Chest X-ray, PA view. Patient: 31 years old, sex F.
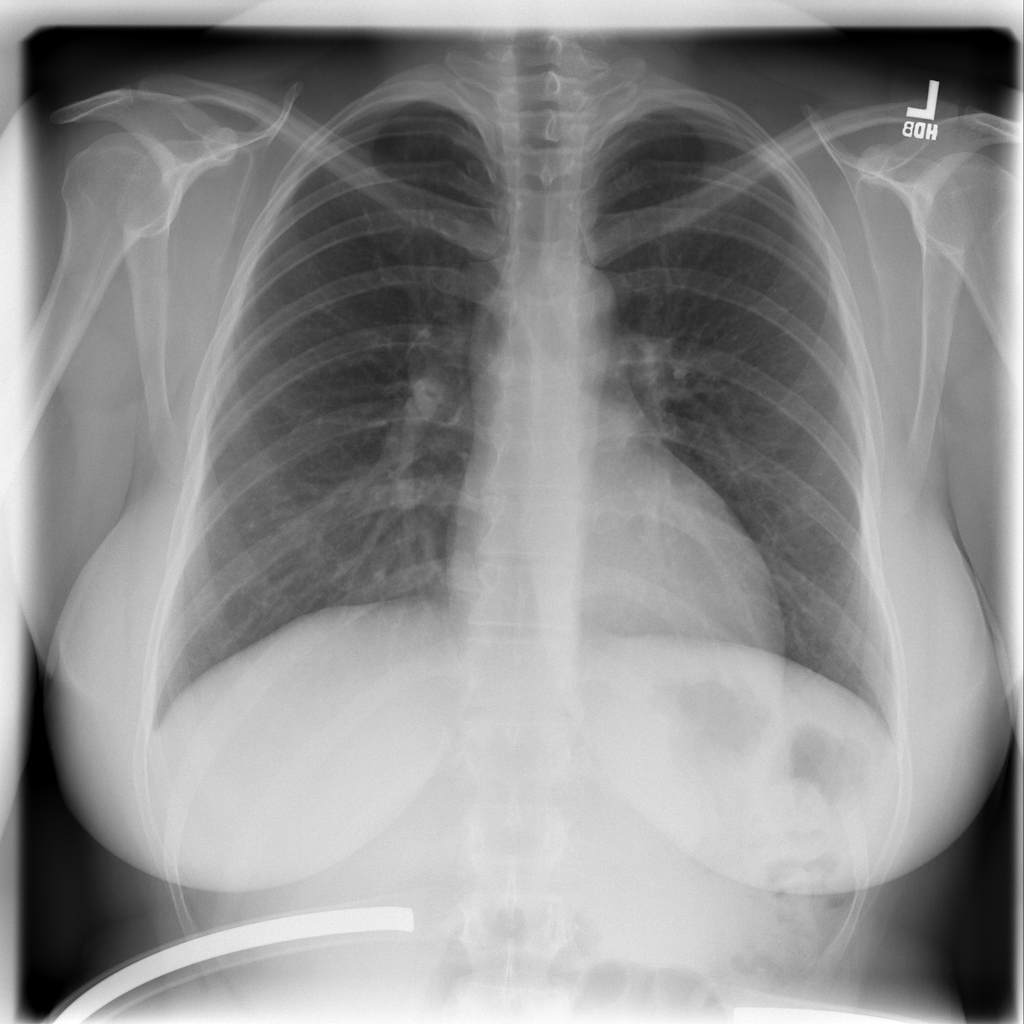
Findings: No Finding